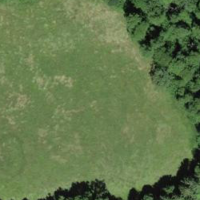
EUNIS habitat code: 44
Species observed at this site:
Prunus padus